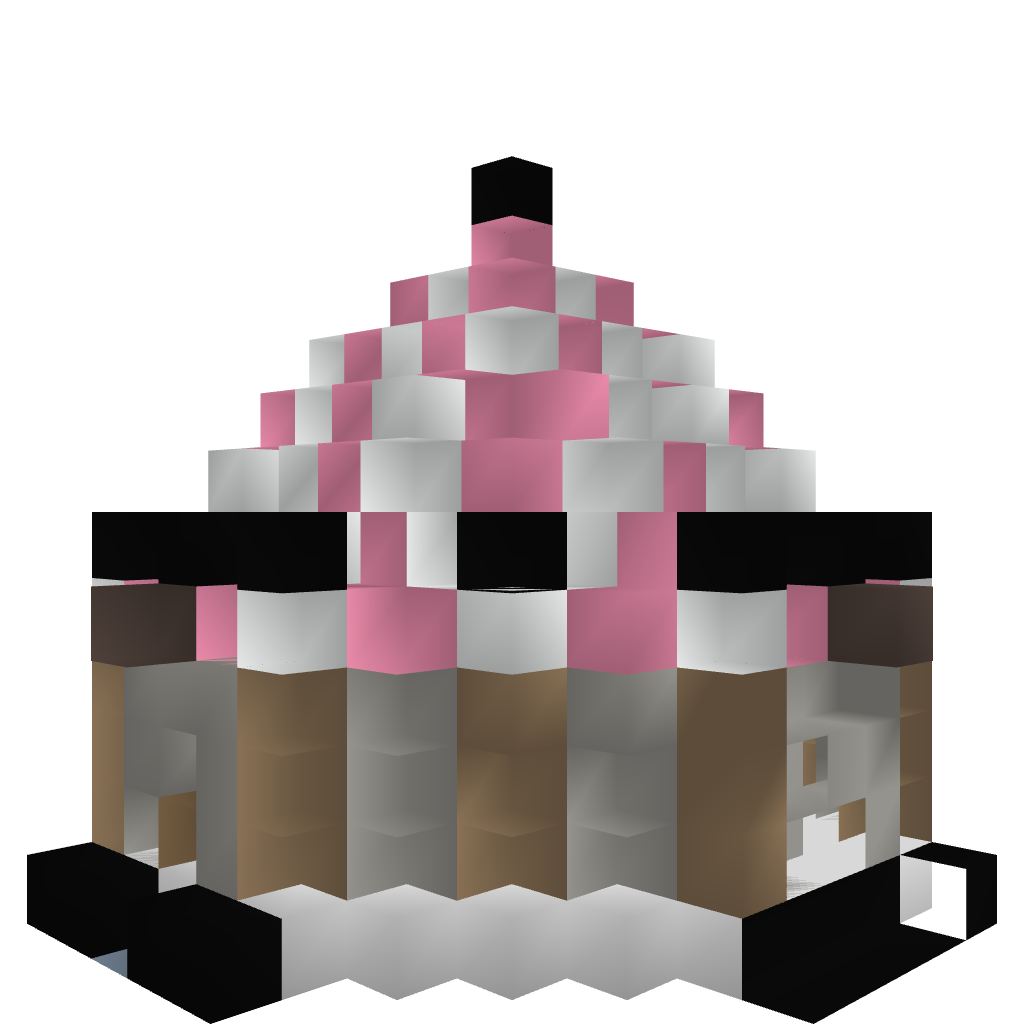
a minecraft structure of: Piggy go round!